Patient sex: M
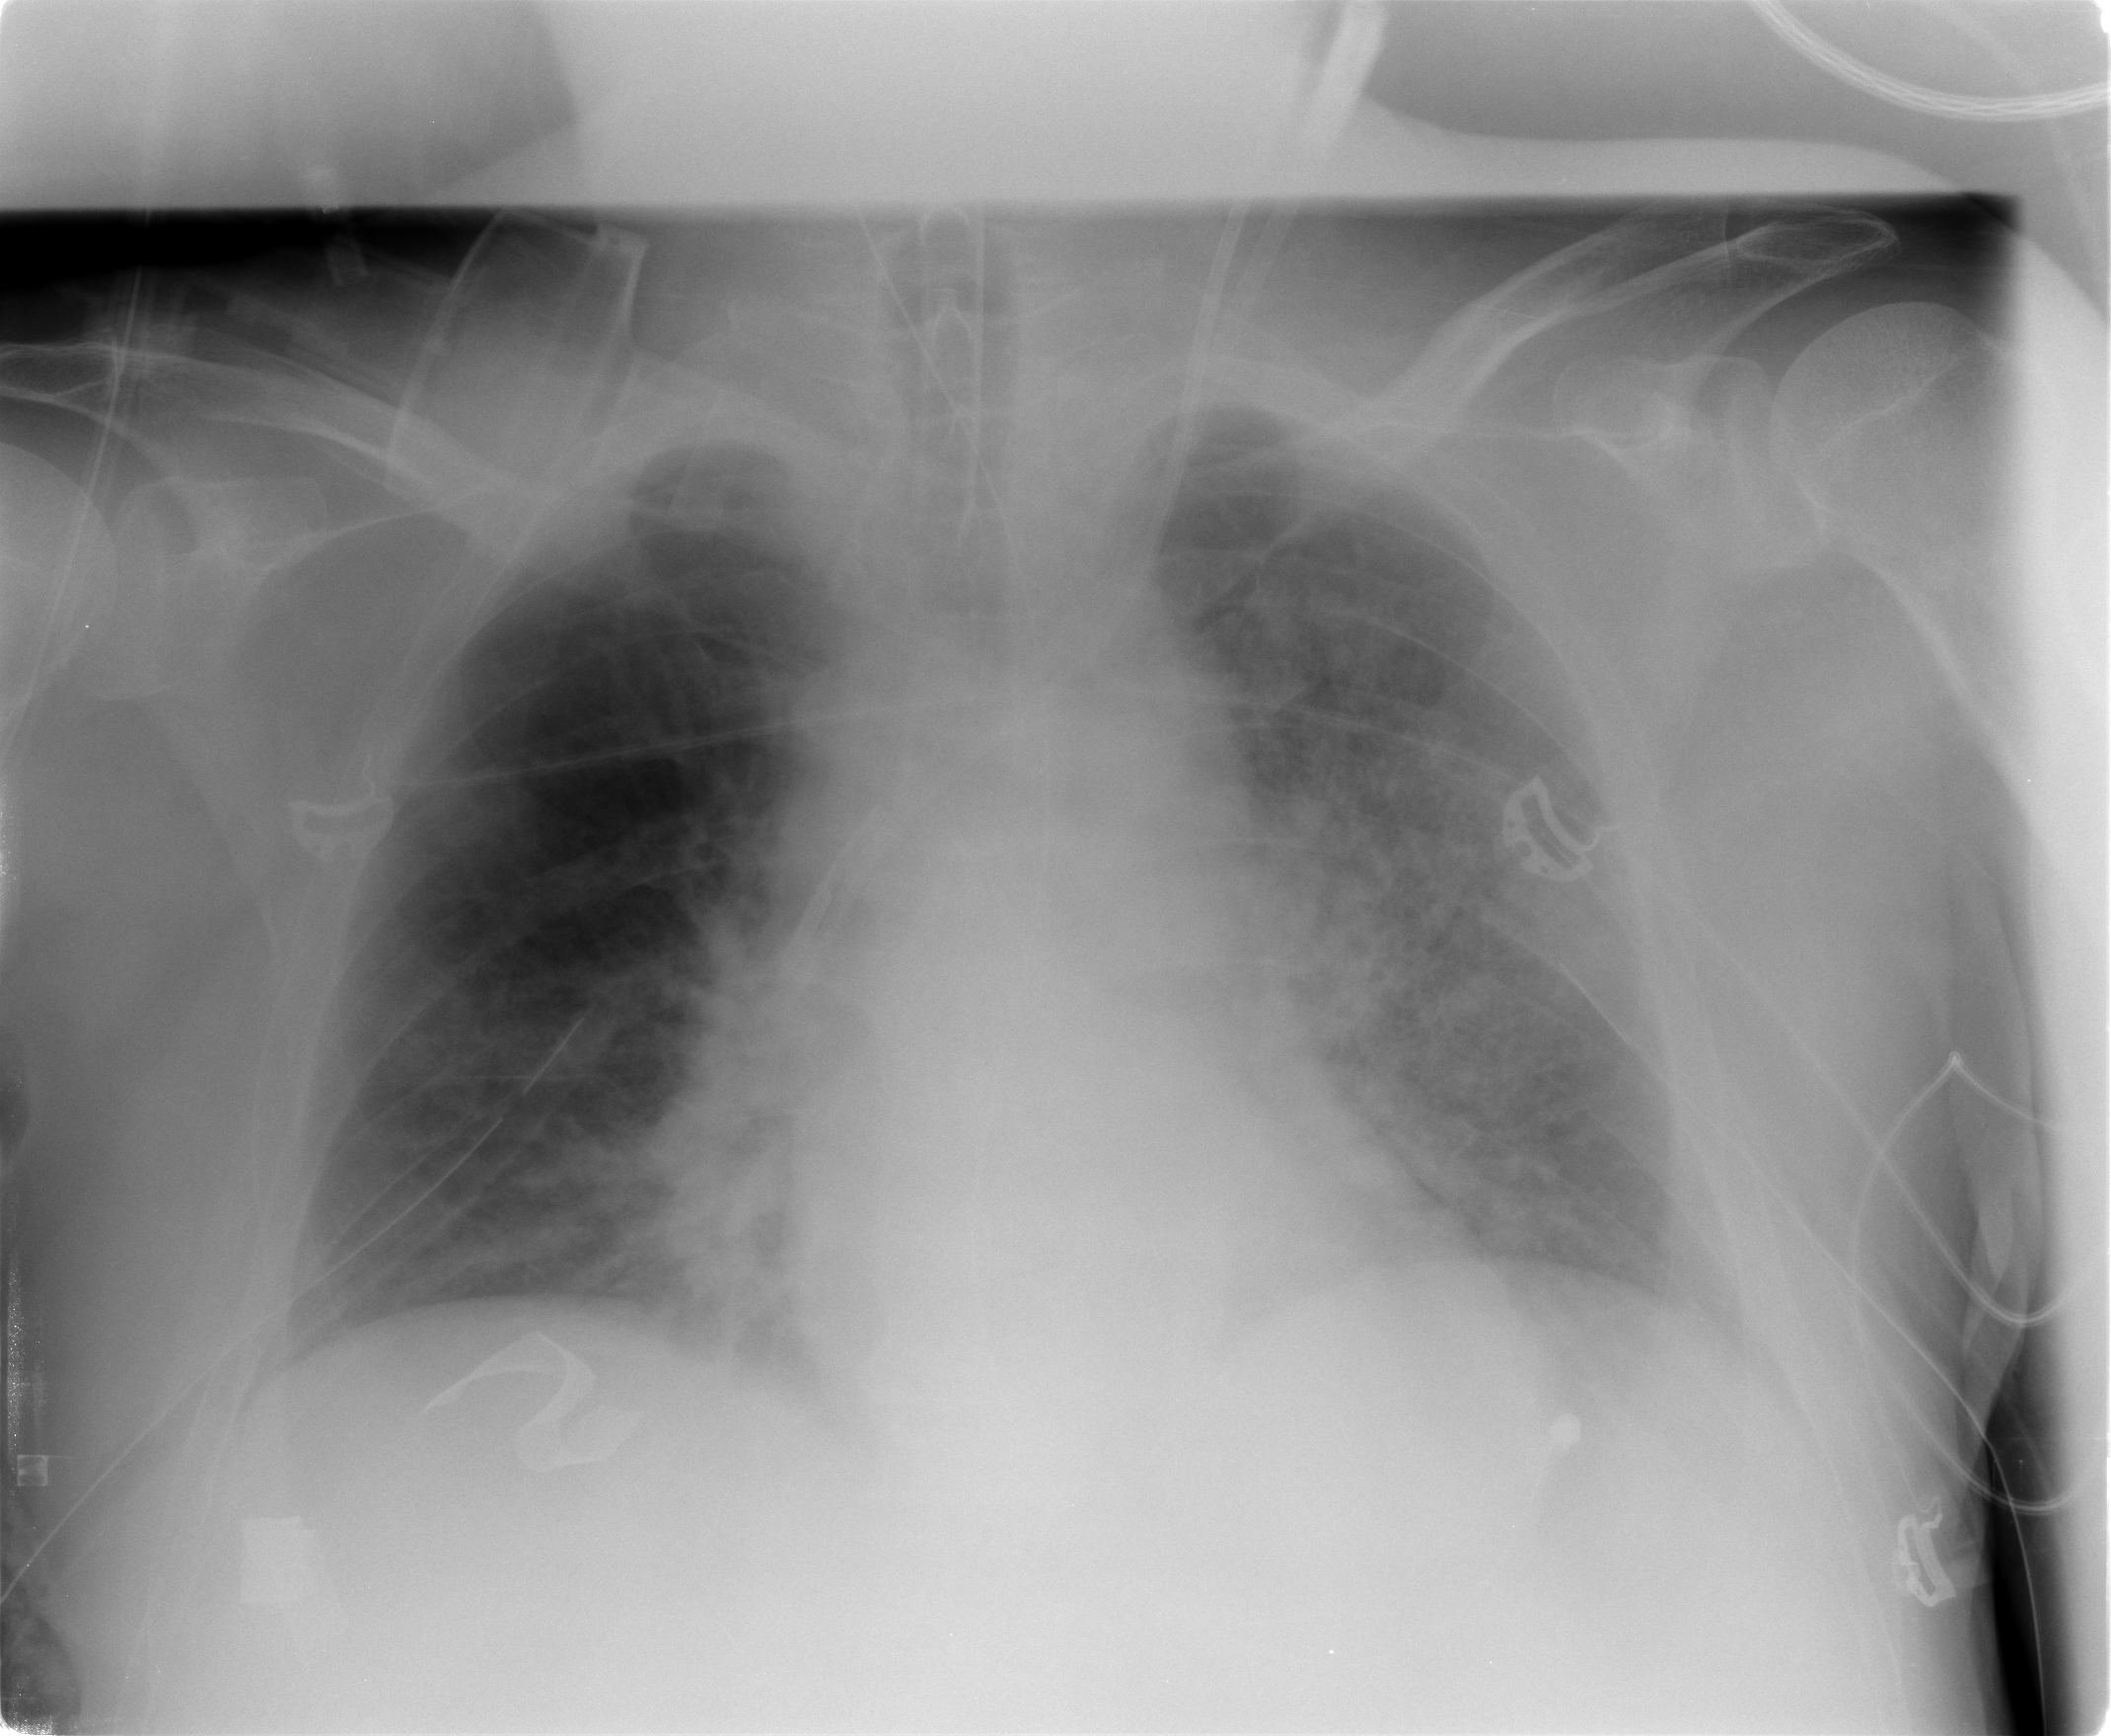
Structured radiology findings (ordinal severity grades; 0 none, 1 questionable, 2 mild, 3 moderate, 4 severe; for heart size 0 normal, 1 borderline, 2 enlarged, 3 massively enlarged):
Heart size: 0
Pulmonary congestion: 0
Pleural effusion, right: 1
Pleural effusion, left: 1
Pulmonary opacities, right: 3
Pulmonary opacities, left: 3
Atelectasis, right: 2
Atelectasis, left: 2